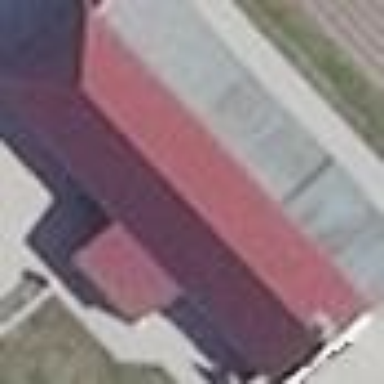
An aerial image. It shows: Shed building.